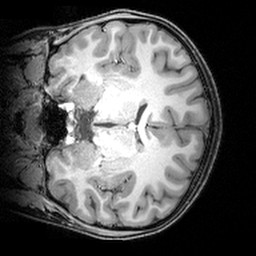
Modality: T1w
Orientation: coronal
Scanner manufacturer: siemens
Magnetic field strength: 3 T
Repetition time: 1.9 s
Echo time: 0.00397 s